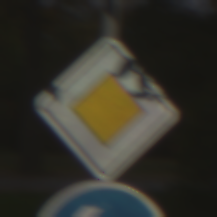
Verkehrszeichen: Vorfahrtsstrasse
Zusatzzeichen unten: VorgeschriebeneFahrtrichtungLinks
Umgebung: Outdoor, Nature
Tageszeit: Midday
Wetter: Overcast
Licht: Natural
Jahreszeit: Autumn
Kontrast: LowContrast